Aerial crown-view tile of a tropical tree (Barro Colorado Island, Panama), acquired 20250217:
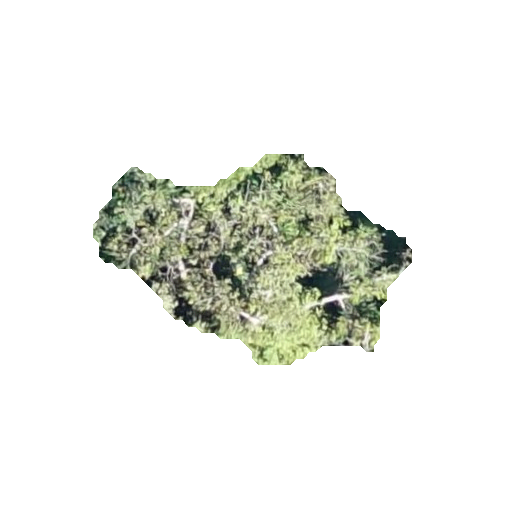
Species: Protium stevensonii
GBIF accepted scientific name: Tetragastris panamensis
Crown area: 62.979 m²